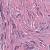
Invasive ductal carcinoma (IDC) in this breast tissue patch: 1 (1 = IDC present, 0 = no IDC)